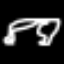
Label: frog